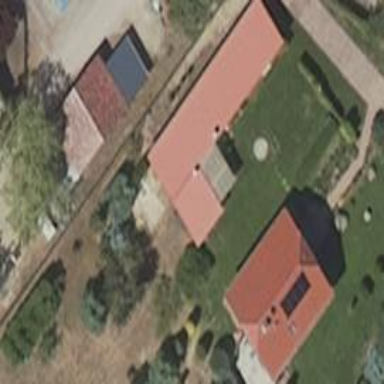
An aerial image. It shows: Shed.